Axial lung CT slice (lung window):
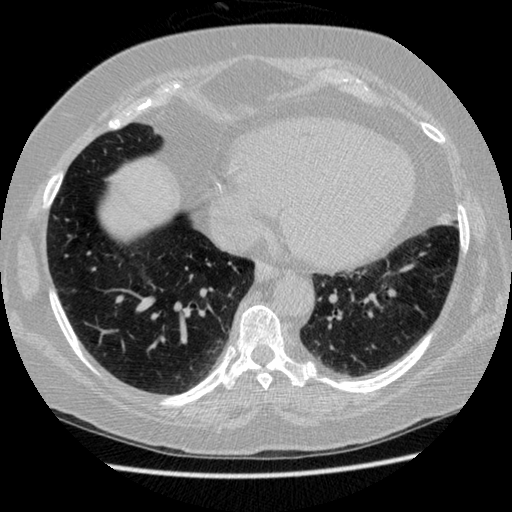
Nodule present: no